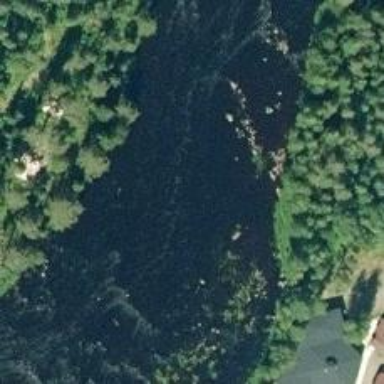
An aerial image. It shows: Scene featuring rapids in waterway.